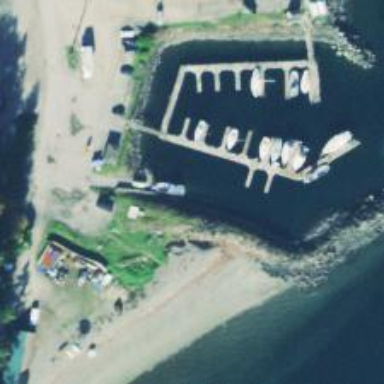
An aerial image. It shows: Slipway on leisure land.